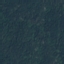
Land use / land cover class: Forest